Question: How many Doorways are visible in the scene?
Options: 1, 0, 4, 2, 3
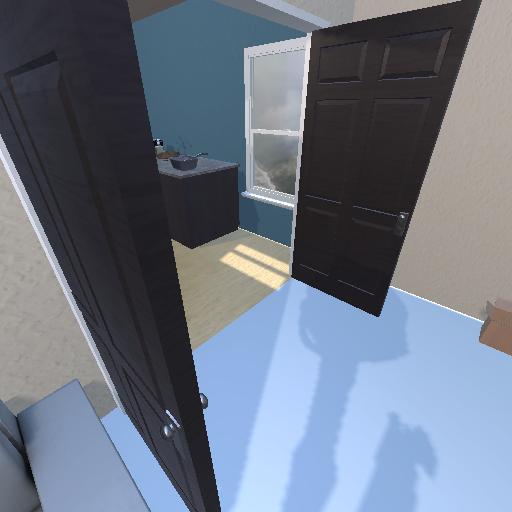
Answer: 1